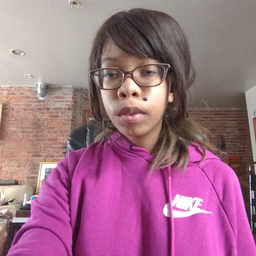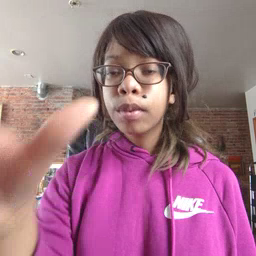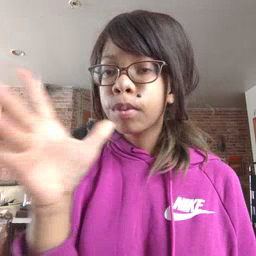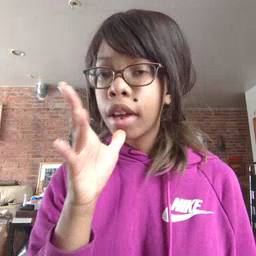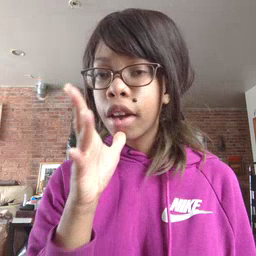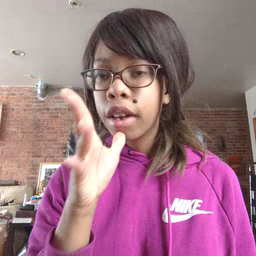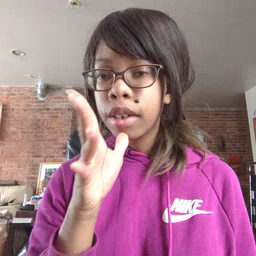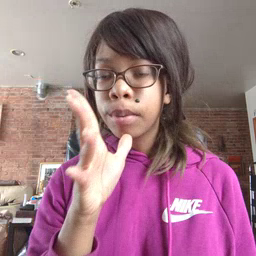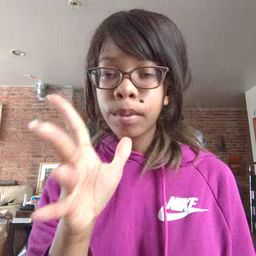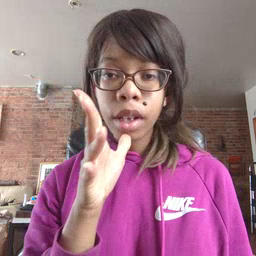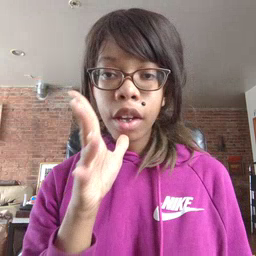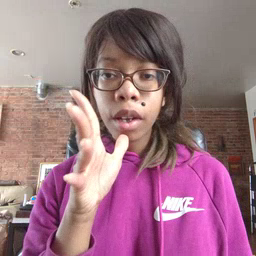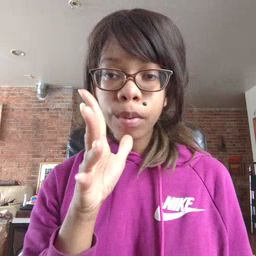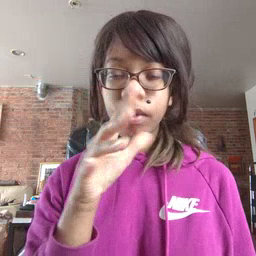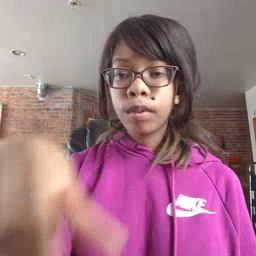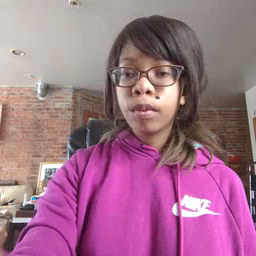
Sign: mom